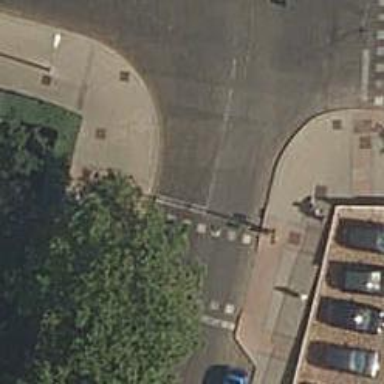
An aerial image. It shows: Traffic signals at road crossing.